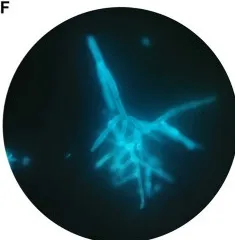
Morphological characteristics of Fusarium solani. (C-F) The morphologies of Fusarium solani were observed using a KOH fungal smear test (magnification 10 x 100), Gram staining (magnification 10 x 100), lactic acid phenol cotton blue staining (magnification 10 x 40), and fungal fluorescent staining (magnification 10 x 100).
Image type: pathology (gram)